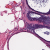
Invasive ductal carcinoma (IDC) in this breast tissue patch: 0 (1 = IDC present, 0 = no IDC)